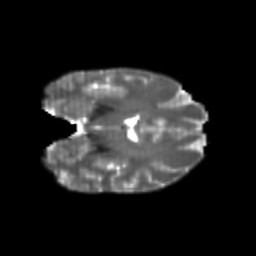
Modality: T2w
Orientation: coronal
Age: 20
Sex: female
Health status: healthy
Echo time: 0.074 s